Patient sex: F
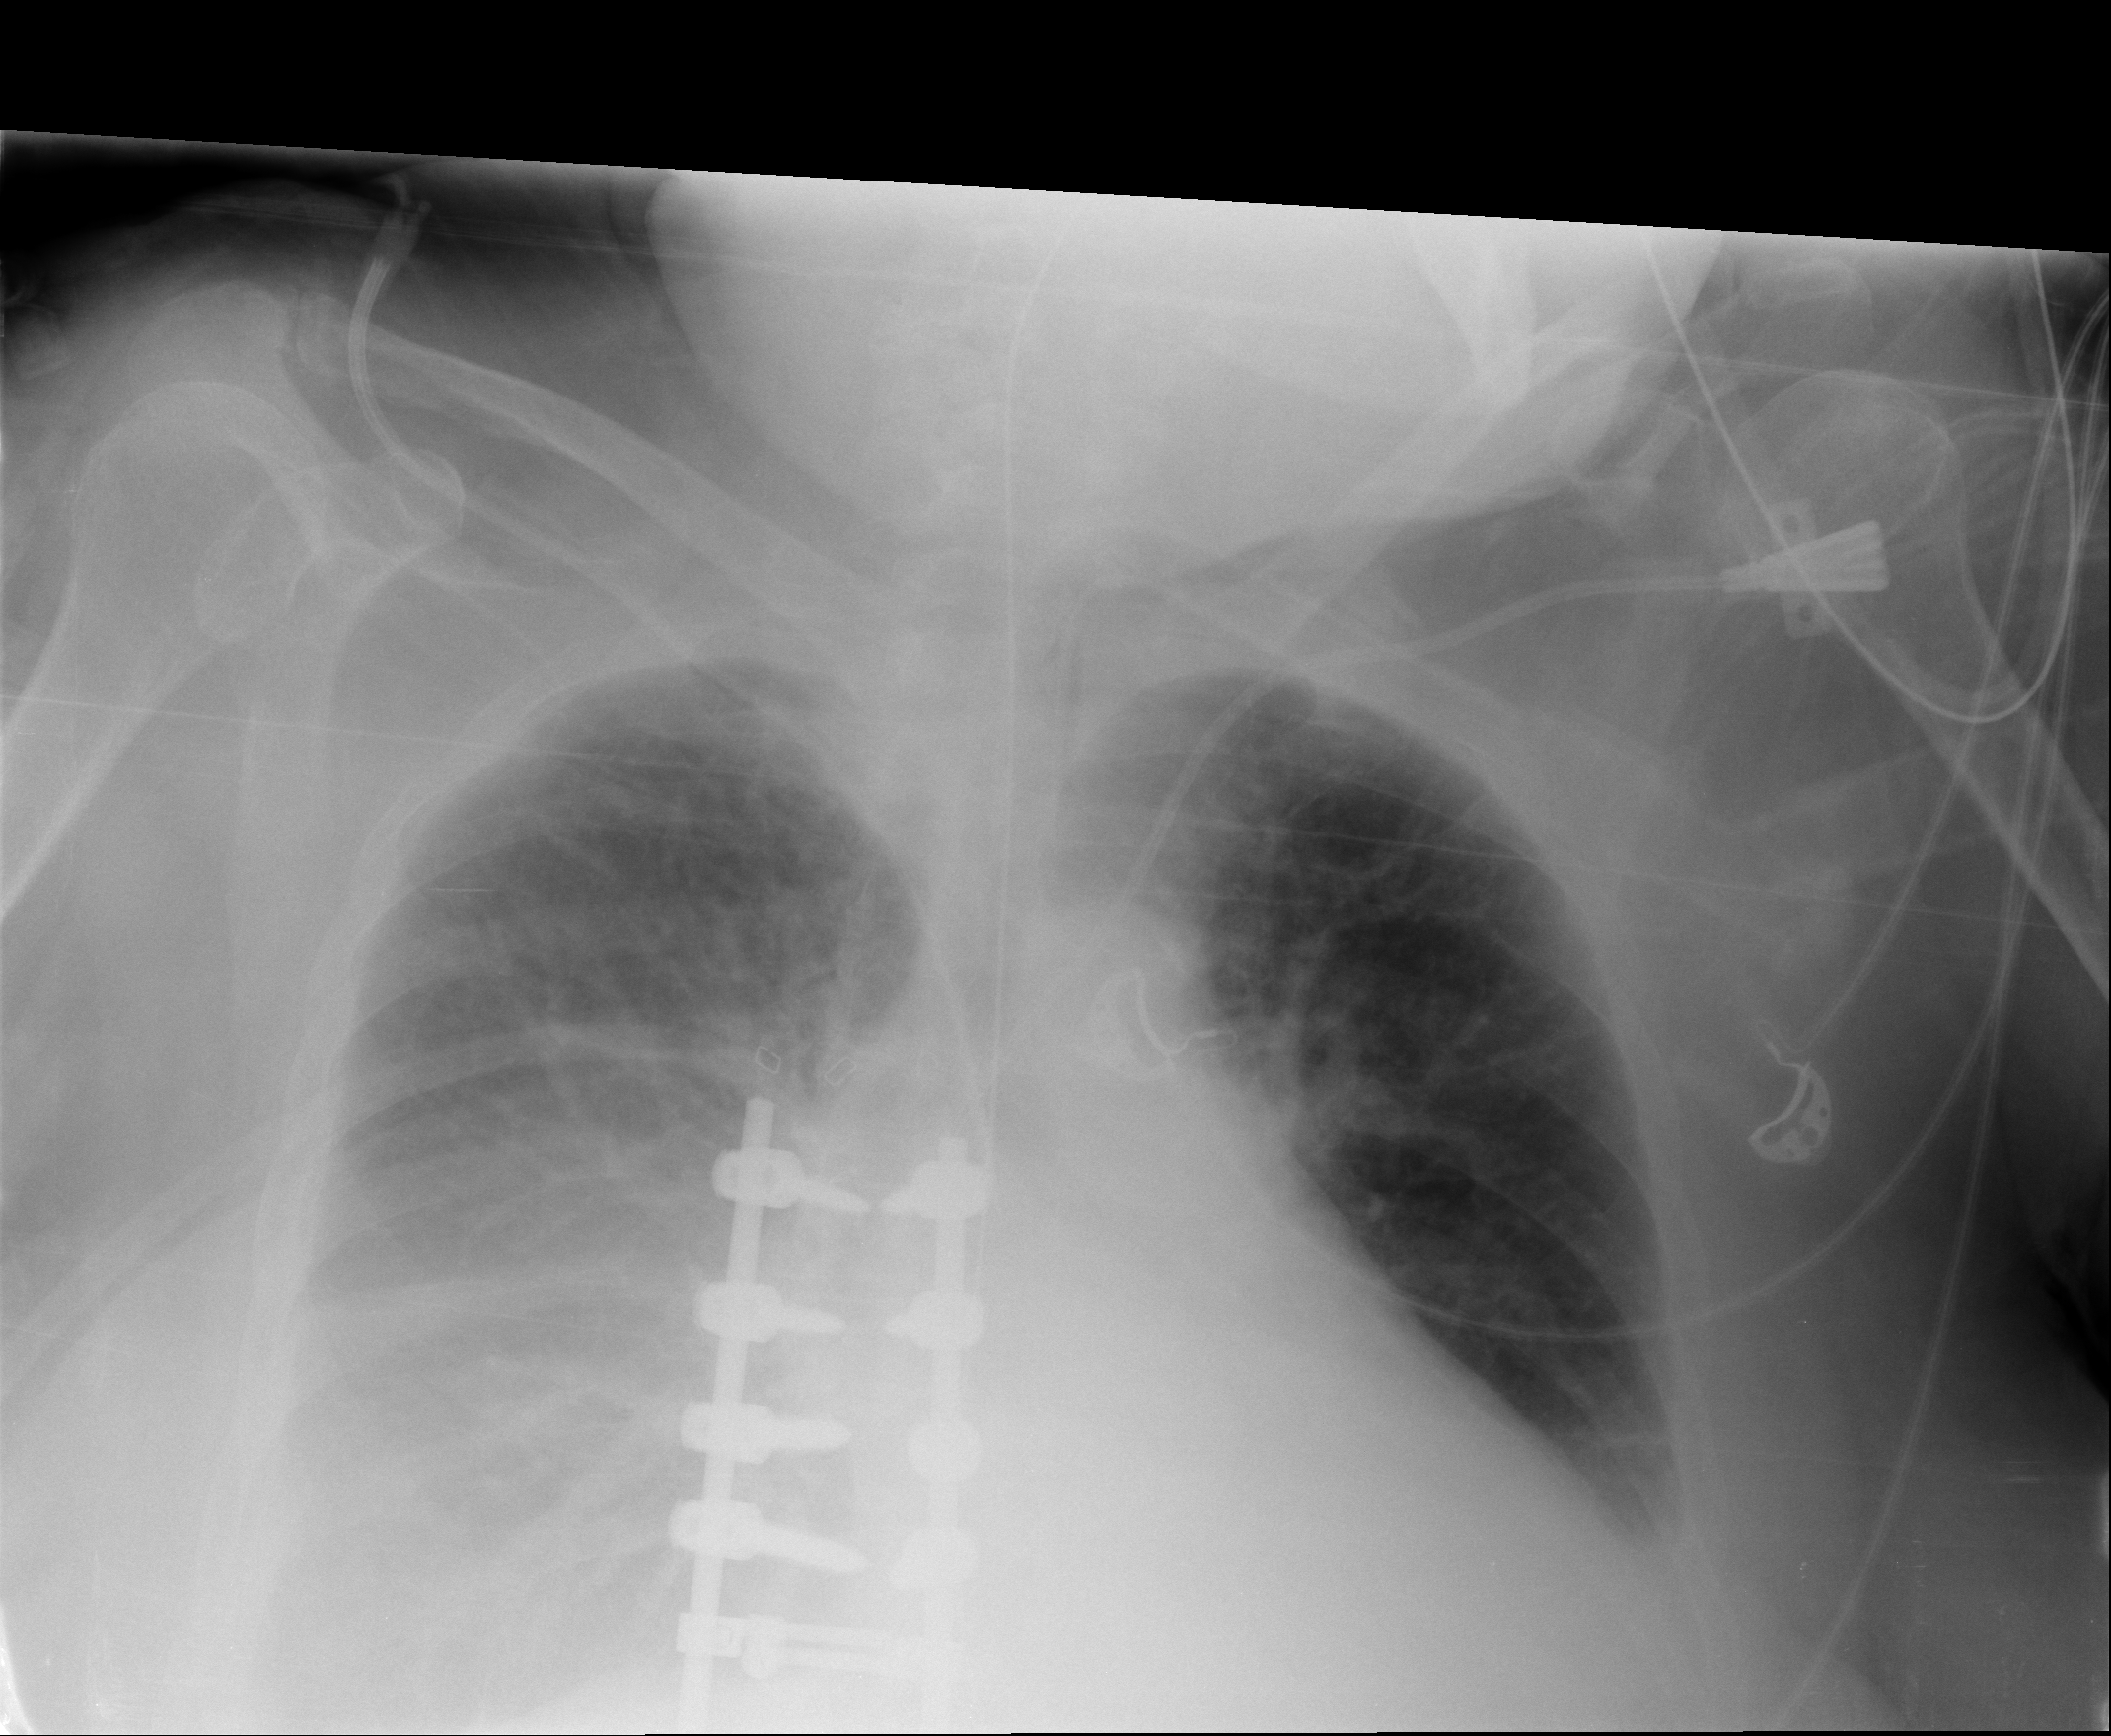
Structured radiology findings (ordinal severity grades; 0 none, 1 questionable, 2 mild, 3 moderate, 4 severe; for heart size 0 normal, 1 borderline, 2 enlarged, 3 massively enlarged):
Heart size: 2
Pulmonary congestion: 2
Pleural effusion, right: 2
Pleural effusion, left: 2
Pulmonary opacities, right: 0
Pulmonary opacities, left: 0
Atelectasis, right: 2
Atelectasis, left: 2